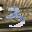
Label: 3